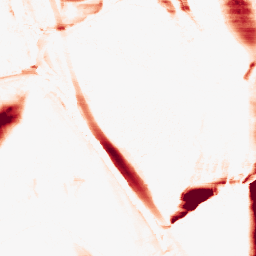
Category: morphological
Decomposition family: morphological_ellipse
Decomposition parameters: operation: opening
width: 5
height: 50
Upsampling method: lanczos
Upsampling parameters: scale: 4
Upsampling scale: 4